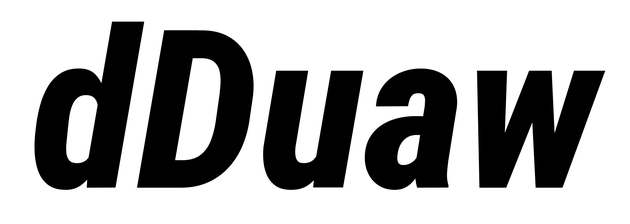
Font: Roboto-Italic_Condensed_ExtraBold_Italic